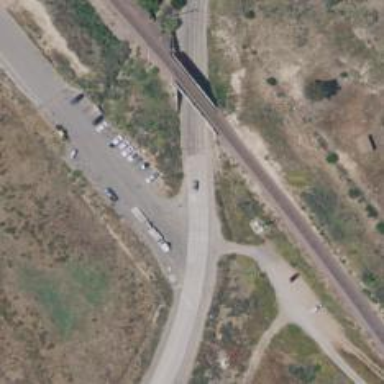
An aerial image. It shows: Bridge.